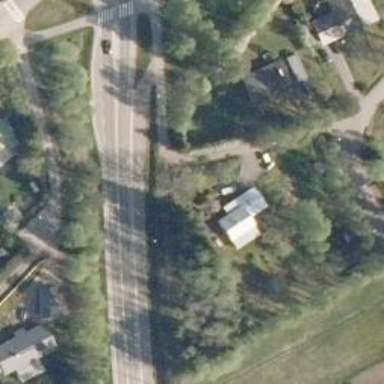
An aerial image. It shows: Asphalt cycleway.